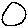
Label: circle